Question: I have a JPanel with a JLabel, JTextField and another JPanel with a JLabel in it.
'''
createDomainPanel = new JPanel(new GridBagLayout());
GridBagConstraints gbc = new GridBagConstraints();
//createDomainPanel.setSize(600, 300);
gbc.fill=GridBagConstraints.HORIZONTAL;
gbc.gridx=0;
gbc.gridy=0;
createDomainPanel.add(new JLabel("Enter the name of the domain"), gbc);
gbc.gridx=0;
gbc.gridy=1;
createDomainPanel.add(domainName, gbc);
JPanel result = new JPanel(new FlowLayout());
result.add(successMessage);
gbc.anchor=GridBagConstraints.LAST_LINE_START;
gbc.gridx=0;
gbc.gridy=2;
createDomainPanel.add(result);
'''
The last JLabel result prints a success message after a certain operation.
'''
public void actionPerformed(ActionEvent e) {
SimpleDbConnect dbc = new SimpleDbConnect();
String name = "";
if (e.getSource()==domainName){
name=e.getActionCommand();
boolean success = dbc.addDomain(name);
if (success){
successMessage.setText("Domain "+ name + " added successfully");
}
}
}
'''
However the problem is when I do get a success response, the success message instead of being at the bottom appears at the right of the first JLabel.
I'm pretty new to Swings. Can anyone help me out?

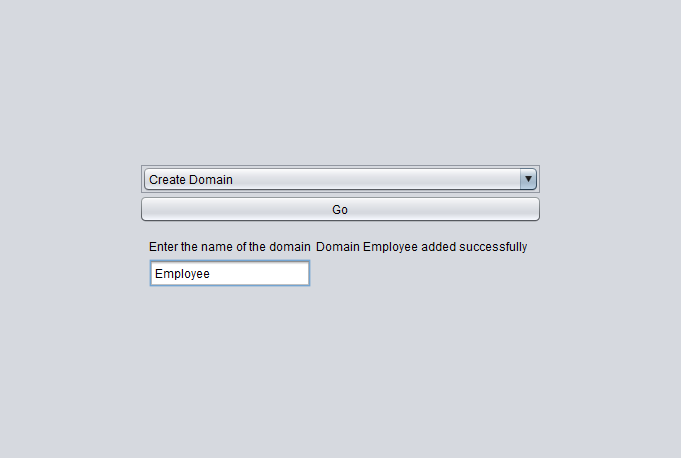
Answer: You forget to pass the constraints when adding the 'result's panel
'''
createDomainPanel.add(result, gbc);
'''